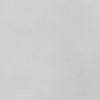
Label: dusty